Interaction volume radius: 10 \u00c5
Interaction volume height: 40 \u00c5
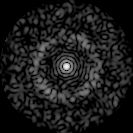
Disorder parameter: 0.8286